Question: I programed the windows service to do a routine work.
I 'InstallUtil' it to windows service and it'will wake up and do something and then 'thread.sleep(5min)'
The code is simple, but I've noticed a potential memory leak. I traced it using 'DOS tasklist' and drew a chart:

Can I say that it's pretty clear there was memory leak, although so little.
My code is like below, Please help me to find the potential leak. Thanks.
'''
public partial class AutoReport : ServiceBase
{
int Time = Convert.ToInt32(AppSettings["Time"].ToString());
private Utilities.RequestHelper requestHelper = new RequestHelper();
public AutoReport()
{
InitializeComponent();
}
protected override void OnStart(string[] args)
{
Thread thread = new Thread(new ParameterizedThreadStart(DoWork));
thread.Start();
}
protected override void OnStop()
{
}
public void DoWork(object data)
{
while (true)
{
string jsonOutStr = requestHelper.PostDataToUrl("{"KeyString":"somestring"}", "http://myurl.ashx");
Thread.Sleep(Time);
}
}
}
'''
Edit: After using WinDbg @Russell suggested. What should I do to these classes?
'''
MT Count TotalSize ClassName
79330b24 1529 123096 System.String
793042f4 471 41952 System.Object[]
79332b54 <PHONE> System.Collections.ArrayList
79333594 211 70600 System.Byte[]
79331ca4 <PHONE> System.RuntimeType
7a5e9ea4 <PHONE> System.Collections.Specialized.NameObjectCollectionBase+NameObjectEntry
79333274 143 30888 System.Collections.Hashtable+bucket[]
79333178 <PHONE> System.Collections.Hashtable
79331754 121 57208 System.Char[]
7a5d8120 <PHONE> System.Net.LazyAsyncResult
00d522e4 95 5320 System.Configuration.FactoryRecord
00d54d60 76 3952 System.Configuration.ConfigurationProperty
7a5df92c 74 2664 System.Net.CoreResponseData
7a5d8060 74 5032 System.Net.WebHeaderCollection
79332d70 73 876 System.Int32
79330c60 73 1460 System.Text.StringBuilder
79332e4c 72 2016 System.Collections.ArrayList+ArrayListEnumeratorSimple
7.93E+09 69 1380 Microsoft.Win32.SafeHandles.SafeTokenHandle
7a5e0d0c 53 1060 System.Net.HeaderInfo
7a5e4444 53 2120 System.Net.TimerThread+TimerNode
79330740 52 624 System.Object
7a5df1d0 50 2000 System.Net.AuthenticationState
7a5e031c 50 5800 System.Net.ConnectStream
7aa46f78 49 588 System.Net.ConnectStreamContext
793180f4 48 960 System.IntPtr[]
'''
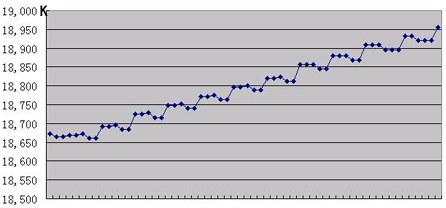
Answer: This is how I'd go about finding the memory leak:
1) Download <URL> debugger.
2) Run WinDbg and attach it to your process by pressing F6 and selecting your exe.
3) When it has attached type these commands: (followed by enter)
//this will load the managed extensions
'.loadby sos clr'
//this will dump the details of all your objects on the heap
'!dumpheap -stat'
//this will start the service again
'g'
Now wait a few minutes and type Ctrl+Break to break back into the service. Run the '!Dumpheap -stat' command again to find out what is on the heap now. If you have a memory leak (in managed code) then you will see one or more of your classes keep getting added to the heap over time. You now know what is being kept in memory so you know where to look for the problem in your code. You can work out what is holding references to the objects being leaked from within WinDbg if you like but it's a complicated process. If you decide to use WinDbg then you probably want to start by reading Tess's blog and doing the <URL>.